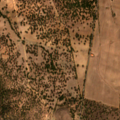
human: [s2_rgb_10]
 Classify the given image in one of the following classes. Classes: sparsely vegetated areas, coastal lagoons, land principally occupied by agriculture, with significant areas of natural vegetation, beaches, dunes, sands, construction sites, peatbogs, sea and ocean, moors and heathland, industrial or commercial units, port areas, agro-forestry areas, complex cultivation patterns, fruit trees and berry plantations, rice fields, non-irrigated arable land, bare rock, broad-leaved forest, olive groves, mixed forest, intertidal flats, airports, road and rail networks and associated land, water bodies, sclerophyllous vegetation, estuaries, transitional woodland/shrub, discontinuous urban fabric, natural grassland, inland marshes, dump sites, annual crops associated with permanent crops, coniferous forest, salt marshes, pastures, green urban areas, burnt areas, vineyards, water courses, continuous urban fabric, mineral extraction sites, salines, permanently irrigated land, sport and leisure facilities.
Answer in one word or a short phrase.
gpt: non-irrigated arable land, agro-forestry areas